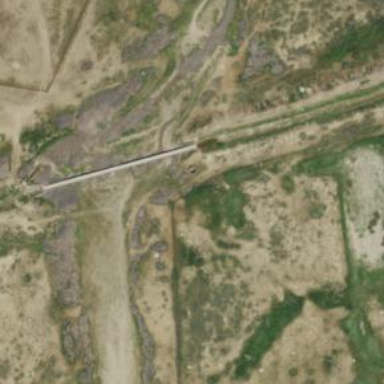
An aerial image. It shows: Aqueduct bridge over canal.